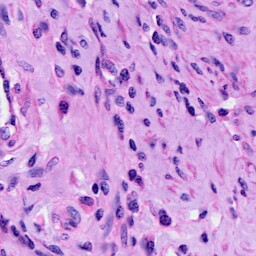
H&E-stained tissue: Cervix